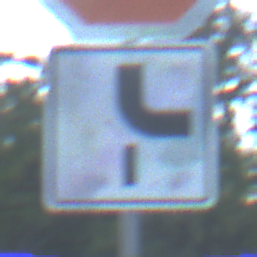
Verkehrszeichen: VerlaufVorfahrtsstrasse10
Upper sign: Stop
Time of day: MorningAfternoon
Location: Outdoor (Nature)
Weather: PartlyCloudy
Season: NotSpecified
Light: Natural